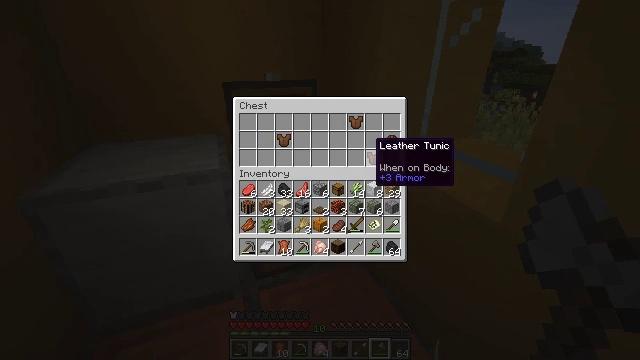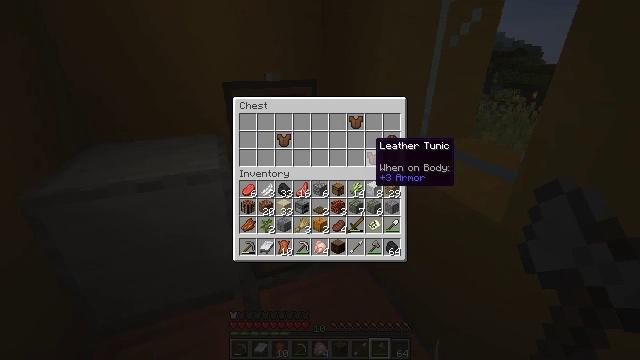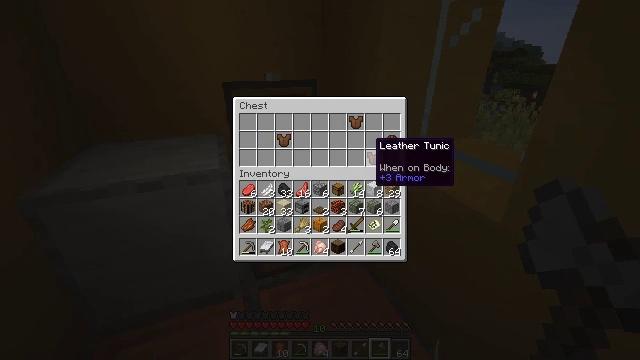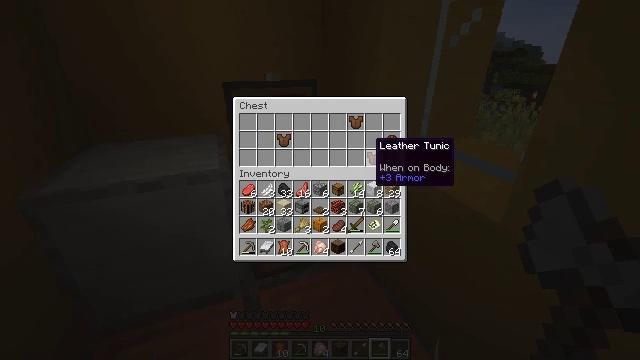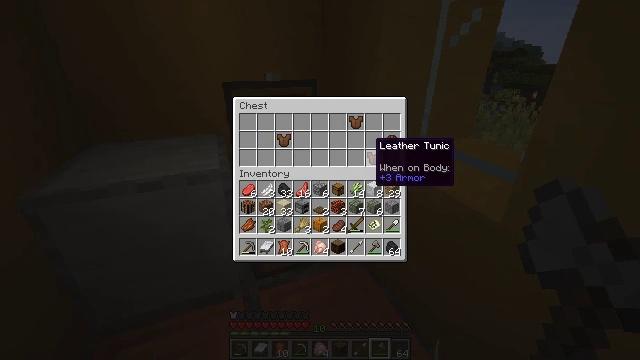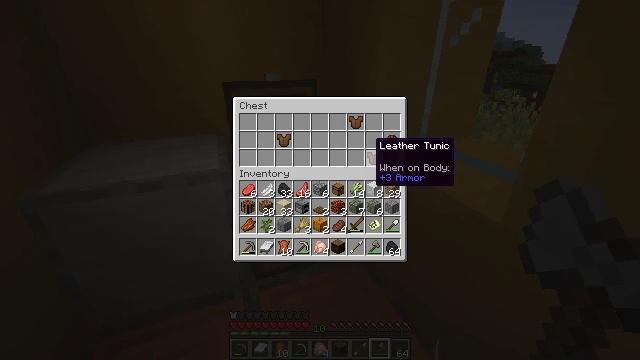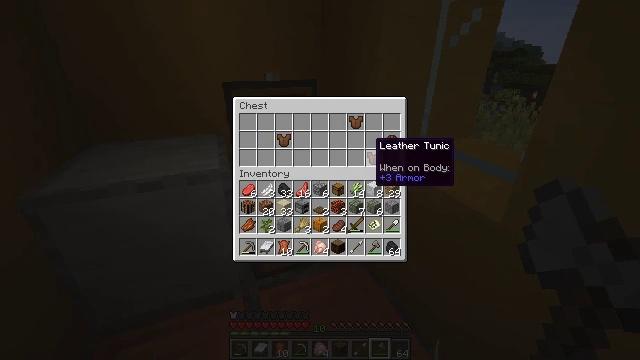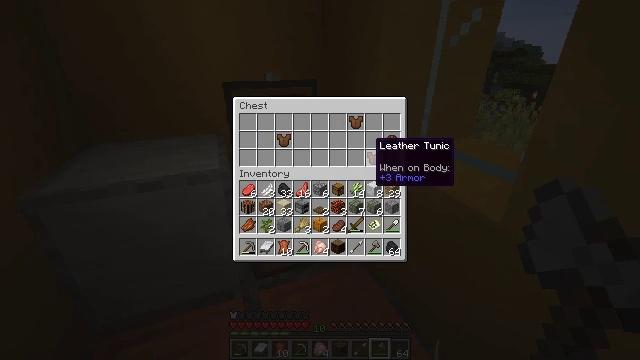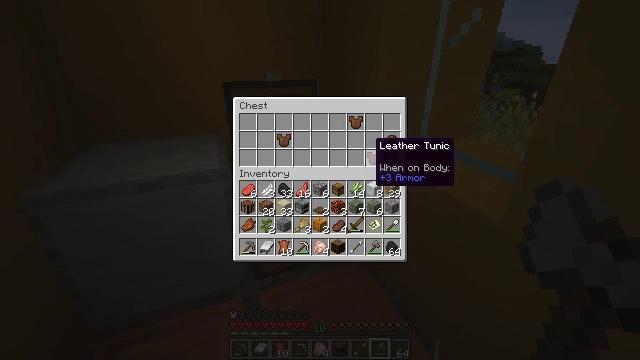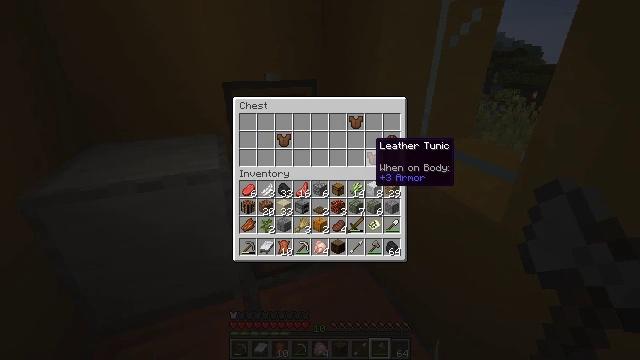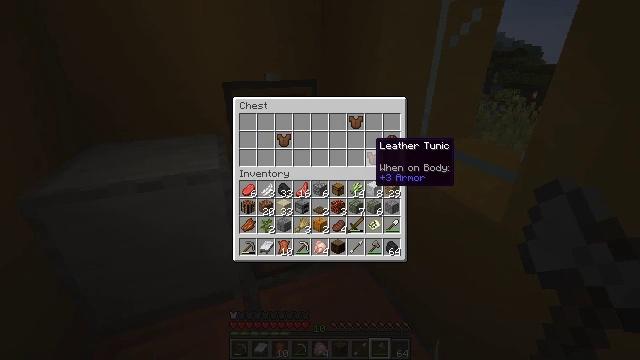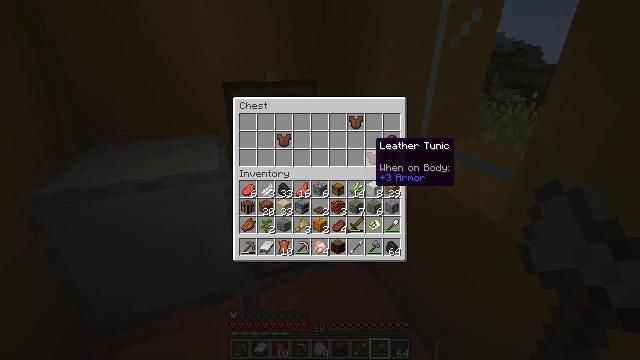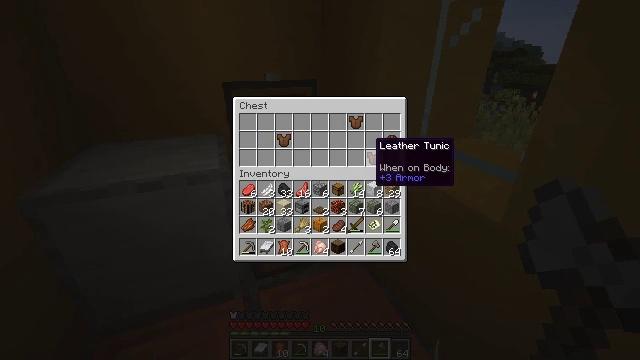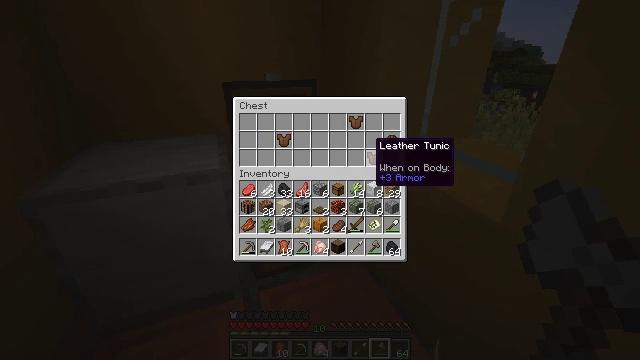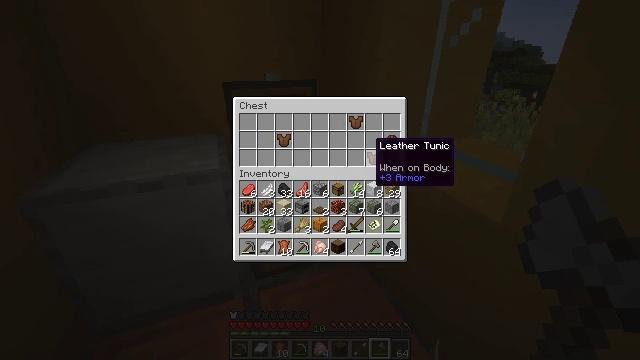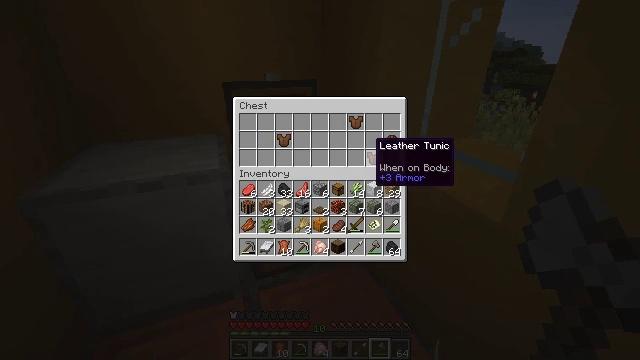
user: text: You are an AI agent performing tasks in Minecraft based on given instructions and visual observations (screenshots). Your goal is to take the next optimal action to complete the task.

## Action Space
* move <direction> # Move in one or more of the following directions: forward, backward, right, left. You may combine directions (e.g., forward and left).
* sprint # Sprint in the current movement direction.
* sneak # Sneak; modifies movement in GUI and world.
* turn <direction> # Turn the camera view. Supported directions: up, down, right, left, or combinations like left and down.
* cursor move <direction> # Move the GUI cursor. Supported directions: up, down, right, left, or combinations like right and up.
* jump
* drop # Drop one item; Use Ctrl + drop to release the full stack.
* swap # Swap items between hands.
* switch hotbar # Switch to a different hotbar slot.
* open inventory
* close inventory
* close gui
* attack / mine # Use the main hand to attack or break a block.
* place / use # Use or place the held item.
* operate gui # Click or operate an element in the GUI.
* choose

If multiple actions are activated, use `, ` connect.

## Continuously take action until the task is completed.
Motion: motion action
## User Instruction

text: Break the hay block to collect it.
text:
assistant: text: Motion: sneak
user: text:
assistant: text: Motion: sneak
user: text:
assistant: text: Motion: sneak
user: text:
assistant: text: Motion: sneak
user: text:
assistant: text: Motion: sneak
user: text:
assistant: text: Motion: sneak
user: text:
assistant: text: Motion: no_op
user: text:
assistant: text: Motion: no_op
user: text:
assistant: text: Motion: no_op
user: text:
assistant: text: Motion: no_op
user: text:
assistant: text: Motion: no_op
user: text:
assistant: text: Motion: no_op
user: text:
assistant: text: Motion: no_op
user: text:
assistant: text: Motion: no_op
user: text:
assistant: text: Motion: no_op
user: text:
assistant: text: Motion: no_op
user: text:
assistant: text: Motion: close gui
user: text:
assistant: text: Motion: no_op
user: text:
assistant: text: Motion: no_op
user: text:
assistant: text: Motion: no_op
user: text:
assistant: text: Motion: no_op
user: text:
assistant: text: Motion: turn left and down
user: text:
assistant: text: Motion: turn left and down
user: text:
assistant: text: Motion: turn left and down
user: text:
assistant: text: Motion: turn left and down
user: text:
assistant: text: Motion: turn left
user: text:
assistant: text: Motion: turn left
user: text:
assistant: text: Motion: turn left
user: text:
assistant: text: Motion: no_op
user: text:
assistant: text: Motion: turn up